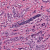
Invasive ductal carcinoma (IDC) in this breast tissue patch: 1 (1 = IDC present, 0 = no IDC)